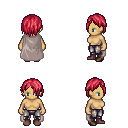
a pixel art fantasy rpg character, female body template, human, tanned skin, gray cape, metal pants, ruby red bangs hairstyle, maroon shoes, four views (front, back, left, right), 2x2 character sprite sheet, small pixel art, hard edges, no anti-aliasing